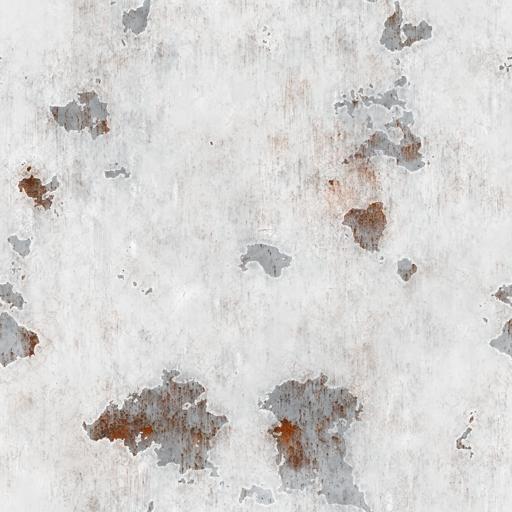
Tags: metal paint painted rust white